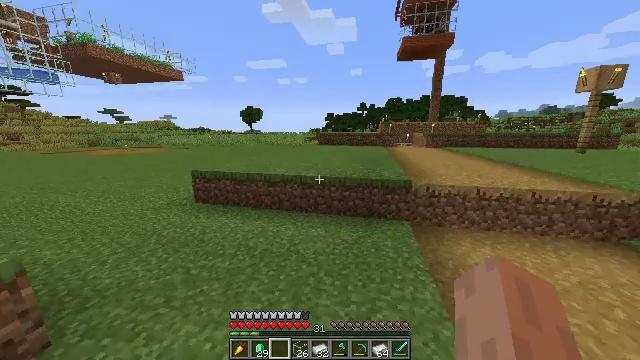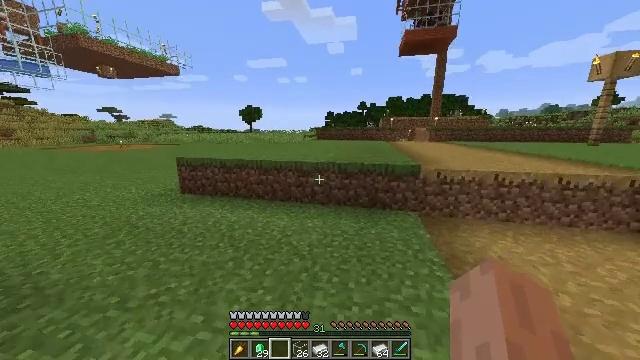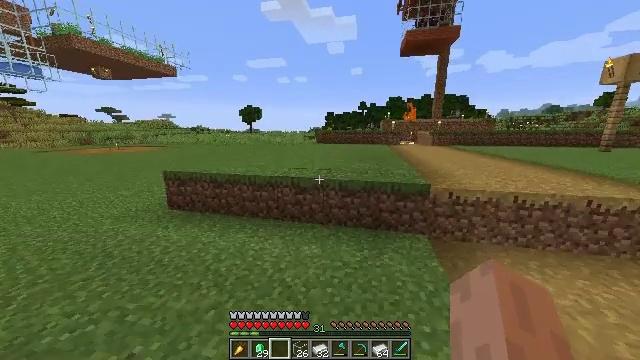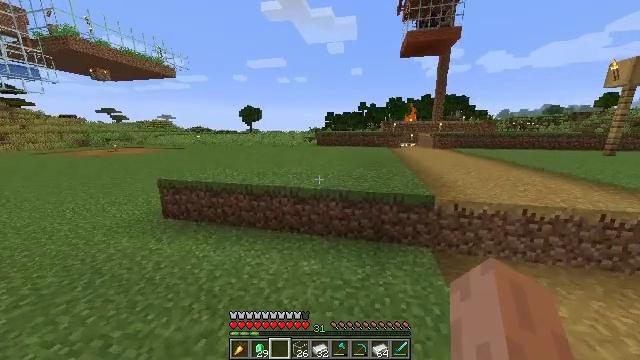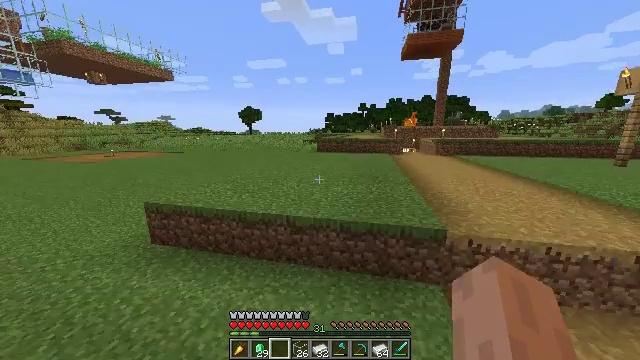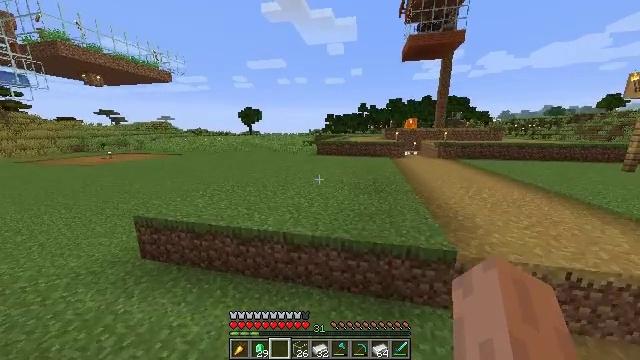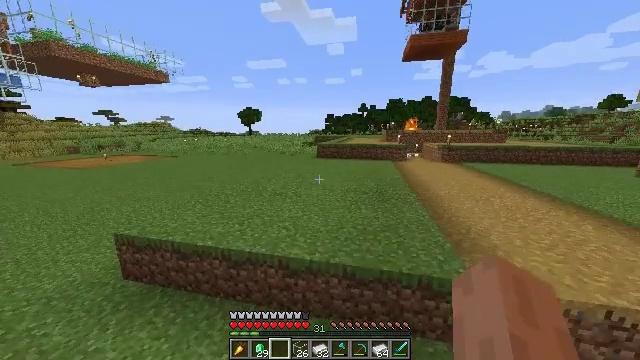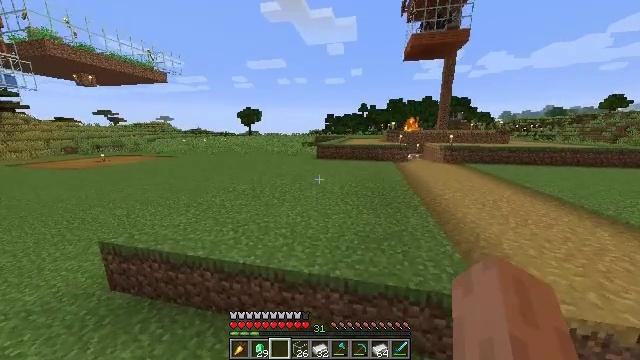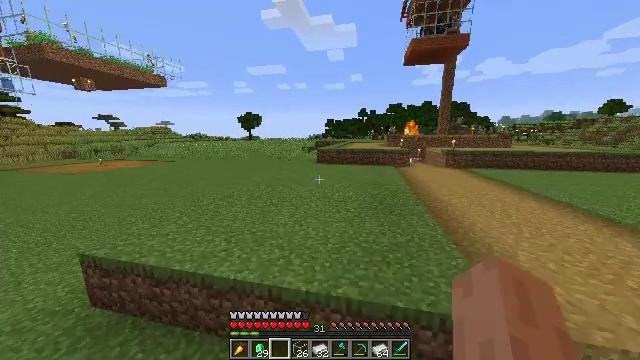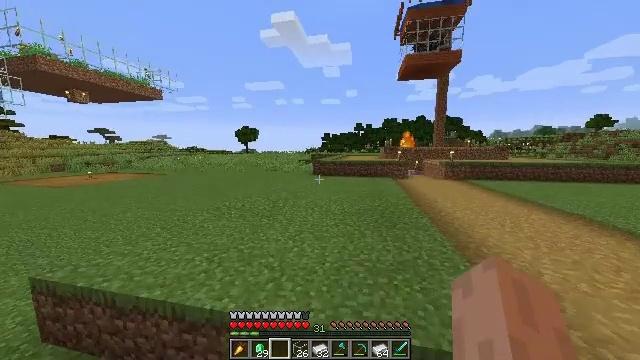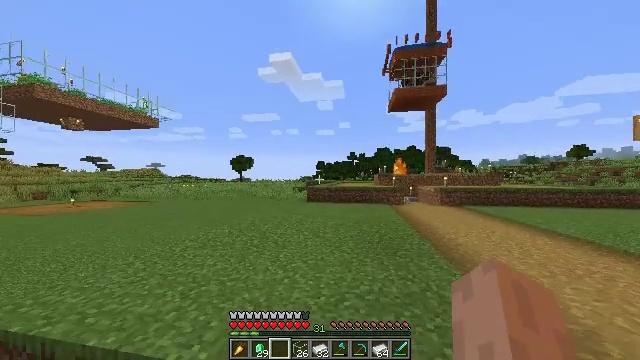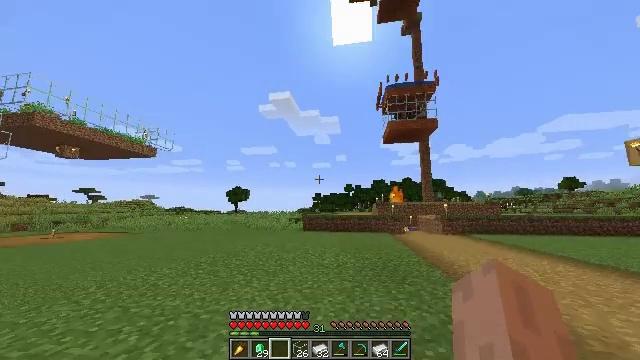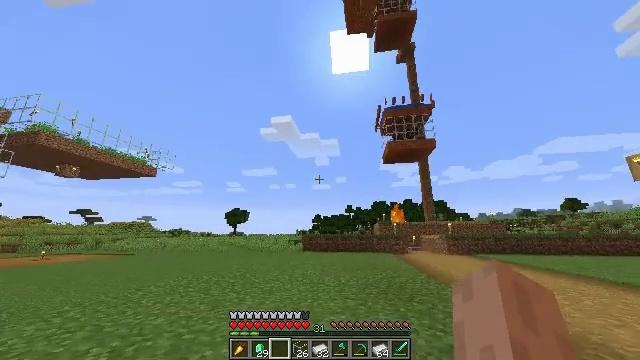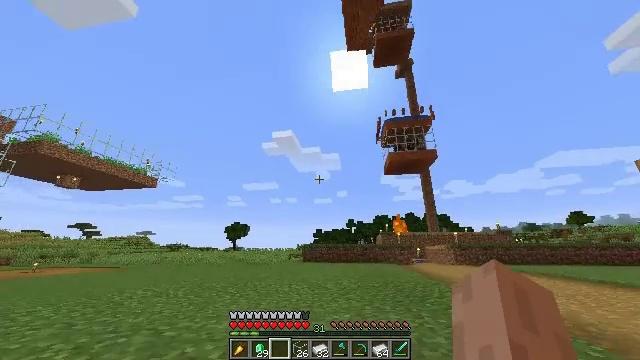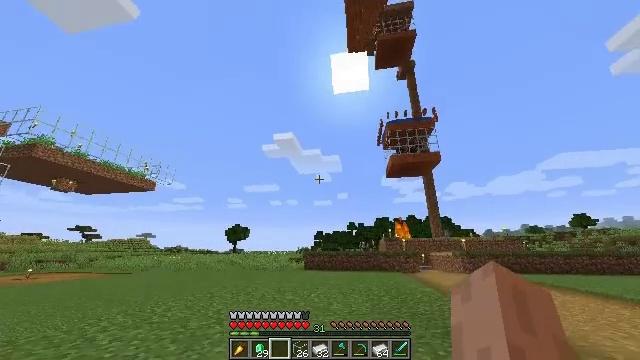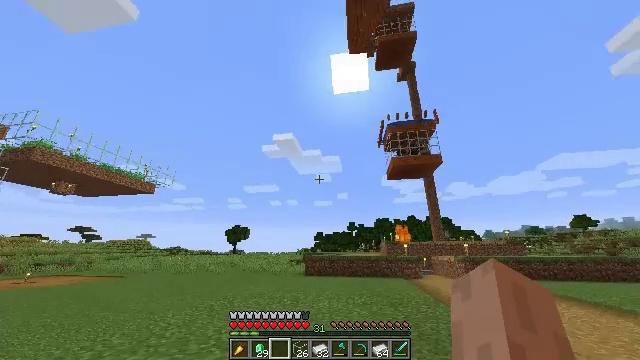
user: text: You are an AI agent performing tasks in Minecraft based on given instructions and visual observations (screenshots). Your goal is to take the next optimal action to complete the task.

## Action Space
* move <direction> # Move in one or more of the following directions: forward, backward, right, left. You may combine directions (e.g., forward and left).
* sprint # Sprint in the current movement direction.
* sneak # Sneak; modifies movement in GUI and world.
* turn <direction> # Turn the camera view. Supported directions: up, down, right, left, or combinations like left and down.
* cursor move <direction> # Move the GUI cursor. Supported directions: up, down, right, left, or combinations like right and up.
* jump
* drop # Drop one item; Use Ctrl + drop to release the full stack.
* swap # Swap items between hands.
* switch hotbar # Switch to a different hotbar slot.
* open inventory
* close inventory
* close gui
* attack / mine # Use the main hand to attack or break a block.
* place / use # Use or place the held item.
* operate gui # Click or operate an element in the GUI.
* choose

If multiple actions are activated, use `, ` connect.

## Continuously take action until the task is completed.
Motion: motion action
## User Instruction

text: Gather some acacia planks.
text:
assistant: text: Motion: move forward, jump
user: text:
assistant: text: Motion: move forward, sprint, jump
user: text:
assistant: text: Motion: move forward, sprint, jump
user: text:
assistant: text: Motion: move forward, sprint, jump
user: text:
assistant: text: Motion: move forward, sprint, jump
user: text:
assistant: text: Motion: move forward, jump
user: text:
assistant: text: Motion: move forward, jump
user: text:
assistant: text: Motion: move forward, turn up, jump
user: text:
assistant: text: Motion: move forward, turn up, jump
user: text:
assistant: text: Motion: move forward, turn right and up, jump
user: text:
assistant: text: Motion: move forward, turn up, jump
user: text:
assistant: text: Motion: move forward, turn up, jump
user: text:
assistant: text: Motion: move forward, turn up, jump
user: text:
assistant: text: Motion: move forward, sprint, jump
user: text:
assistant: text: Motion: move forward, sprint, jump
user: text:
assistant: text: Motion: move forward, sprint, jump
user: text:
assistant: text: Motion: move forward, jump
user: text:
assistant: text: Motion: move forward, jump
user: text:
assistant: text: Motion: move forward, jump
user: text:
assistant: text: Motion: move forward, jump
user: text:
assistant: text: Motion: move forward, jump
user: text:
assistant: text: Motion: move forward, jump
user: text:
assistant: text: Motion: move forward, jump
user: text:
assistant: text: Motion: move forward, jump
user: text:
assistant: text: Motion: move forward, sprint, jump
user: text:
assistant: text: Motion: move forward, sprint, jump
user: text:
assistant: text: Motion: move forward, sprint, jump
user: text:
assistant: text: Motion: move forward, sprint, jump
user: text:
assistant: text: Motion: move forward, jump
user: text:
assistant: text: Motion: move forward, jump